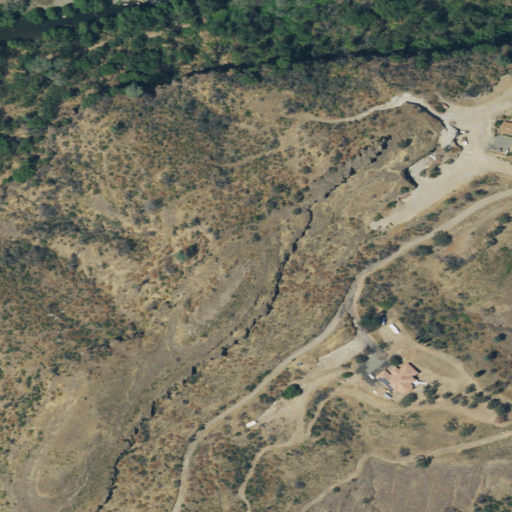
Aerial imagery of mountain in California named Flatiron containing grassland, shrub, open development, evergreen forest, deciduous forest, and low intensity development